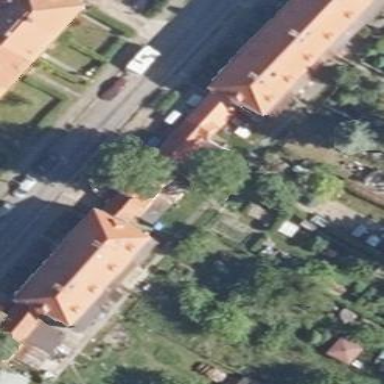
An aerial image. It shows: Red shed with gabled roof.